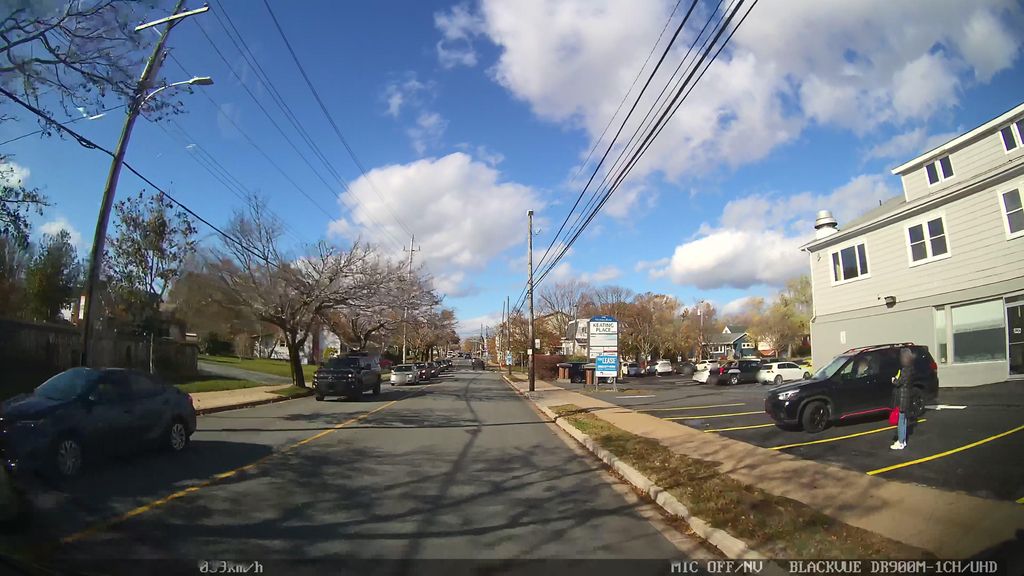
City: halifax